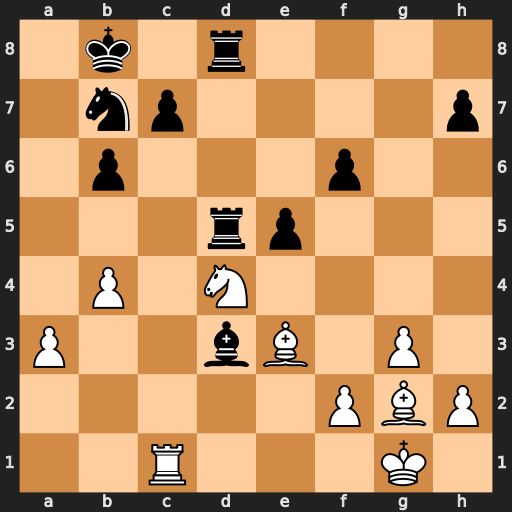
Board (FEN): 1k1r4/1np4p/1p3p2/3rp3/1P1N4/P2bB1P1/5PBP/2R3K1
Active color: w
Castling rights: -
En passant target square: -
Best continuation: Nc6+ Ka8 Nxd8